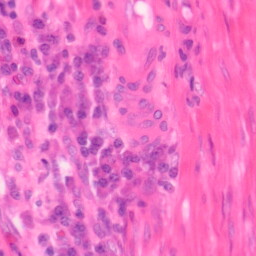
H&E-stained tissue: Colon